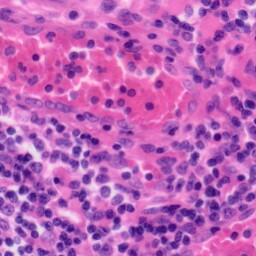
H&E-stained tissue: Tonsil